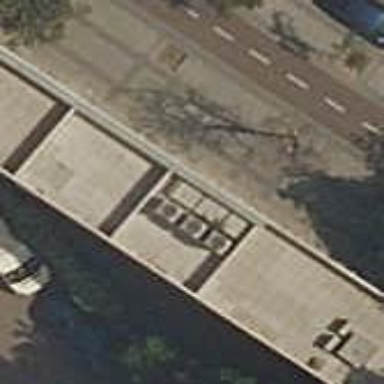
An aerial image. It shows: Commercial building.